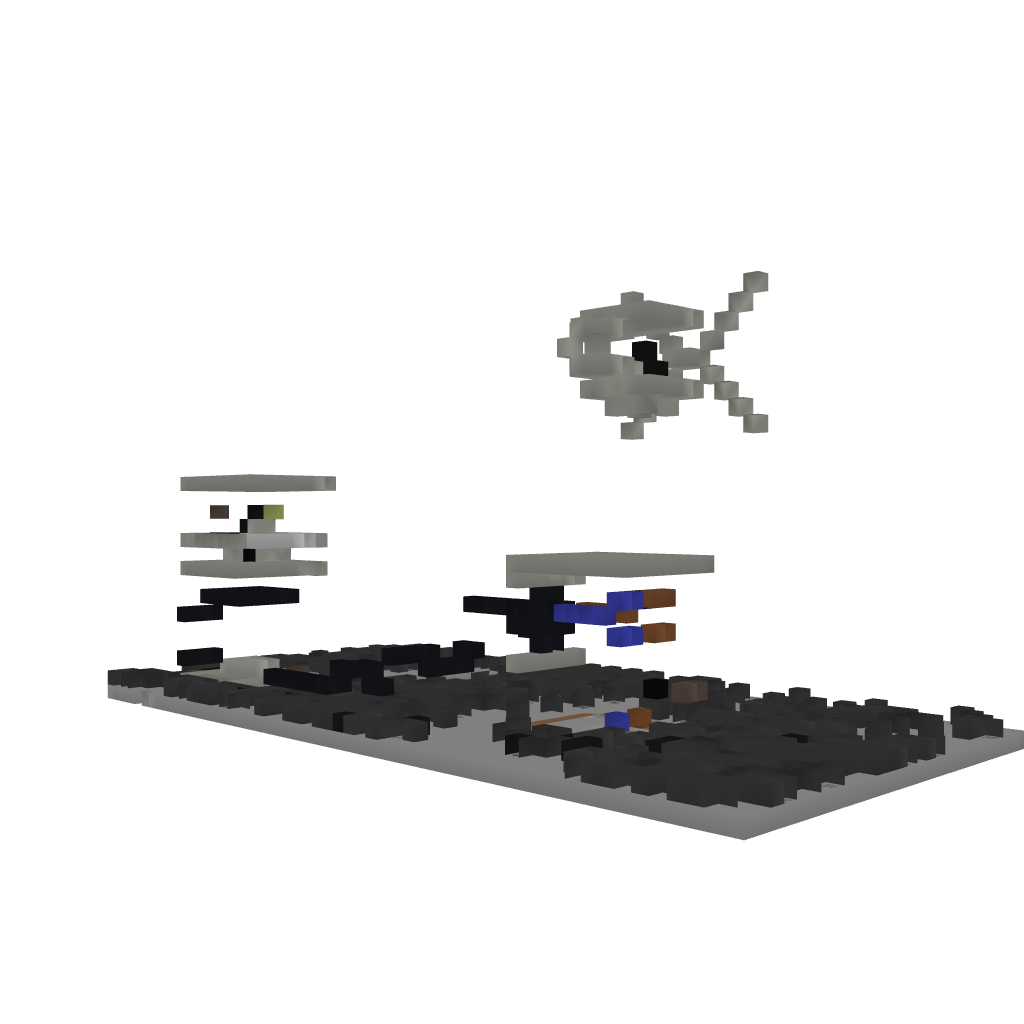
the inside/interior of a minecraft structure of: PHILIPS coffeemaker.